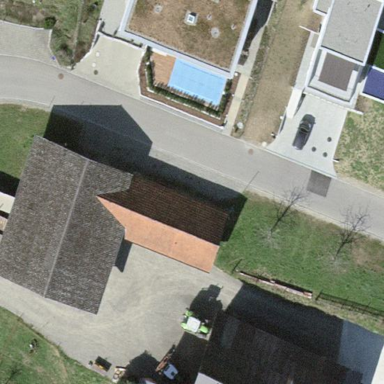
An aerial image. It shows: Barn.